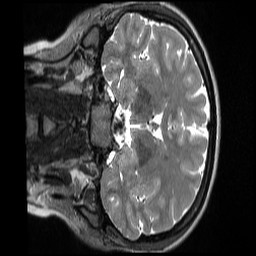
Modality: T2w
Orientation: coronal
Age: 19
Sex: female